Interaction volume radius: 10 \u00c5
Interaction volume height: 10 \u00c5
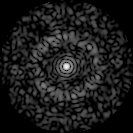
Disorder parameter: 0.8632